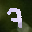
Label: 7